Question: I have dropdownlists populated from my controller and passed in the view through viewbags. The binding seems okay until I submit the form and gets null value. But when I put the codes in the view itself, it works. Am I missing a cast?
a snippet of my dropdownlist for "Year":
'''
@Html.DropDownListFor(model => model.Year, new SelectList(ViewBag.Year, "Value", "Text"), htmlAttributes: new { @class = "form-control"})
'''
Whereas the ViewBag.Year data is from my controller that has the ff codes:
'''
List<SelectListItem> year = new List<SelectListItem>();
for (var i = 1990; i <= DateTime.Now.Year; i++)
{
year.Add(new SelectListItem
{
Text = i.ToString(),
Value = i.ToString(),
Selected = false
});
}
ViewBag.Year = year;
'''
the error I get:

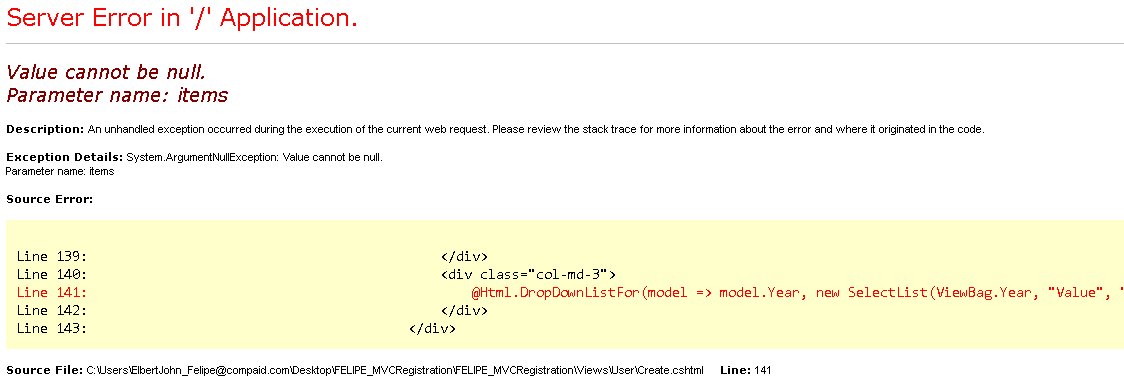
Answer: Consider a case when user submitting the form and validation mechanism fails (returning same view), 'ViewBag.Year' has 'null' value when passed to 'DropDownListFor' (since it's not repopulated after POST request) and throws 'ArgumentNullException'.
To solve this issue, simply repopulate 'ViewBag.Year' when returning the same view in POST method, by replicating how to populate 'ViewBag.Year' in GET method like this example:
'''
[HttpPost]
public ActionResult SubmitForm(FormModel model)
{
if (ModelState.IsValid)
{
// other stuff
}
List<SelectListItem> year = new List<SelectListItem>();
for (var i = 1990; i <= DateTime.Now.Year; i++)
{
year.Add(new SelectListItem
{
Text = i.ToString(),
Value = i.ToString(),
Selected = false
});
}
ViewBag.Year = year; // this line repopulates ViewBag when submit failed
return View(model);
}
'''
Similar issues:
<URL>
<URL>